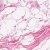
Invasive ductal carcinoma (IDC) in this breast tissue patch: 0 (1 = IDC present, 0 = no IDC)